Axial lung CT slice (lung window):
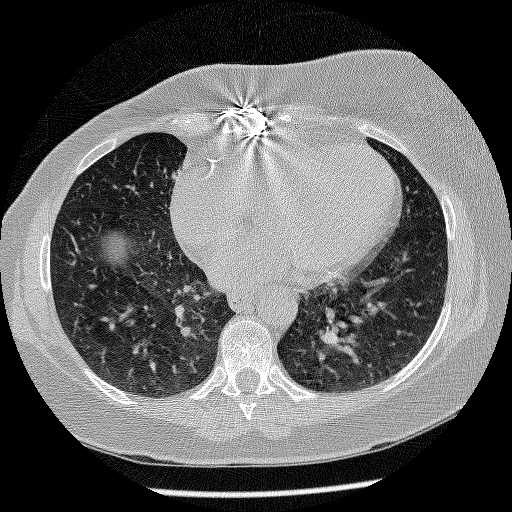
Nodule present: no